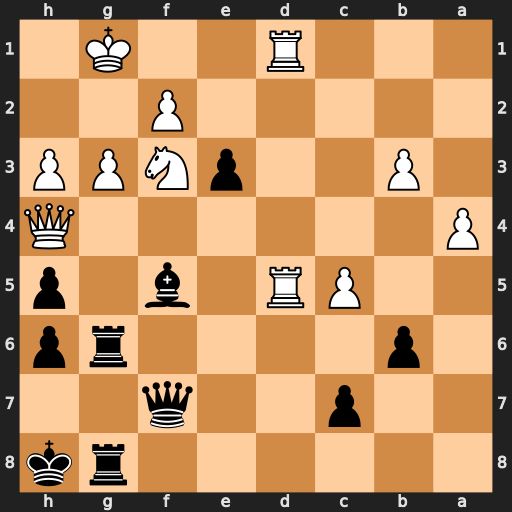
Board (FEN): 6rk/2p2q2/1p4rp/2PR1b1p/P6Q/1P2pNPP/5P2/3R2K1
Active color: b
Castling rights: -
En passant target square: -
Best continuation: Bg4 hxg4 Qxf3 Rxh5 Qxd1+